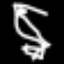
Label: frog